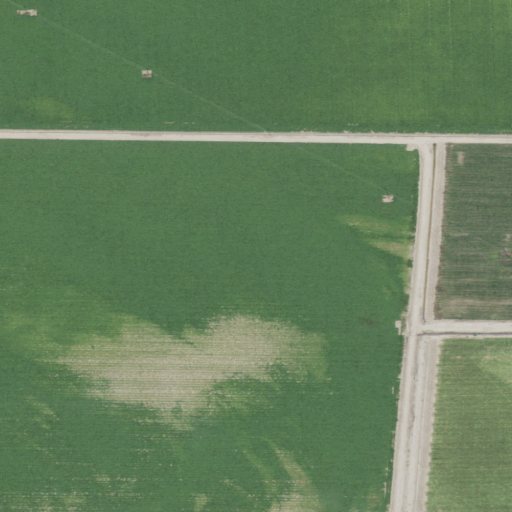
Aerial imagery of island in Oregon named Morton Island containing only cultivated crops